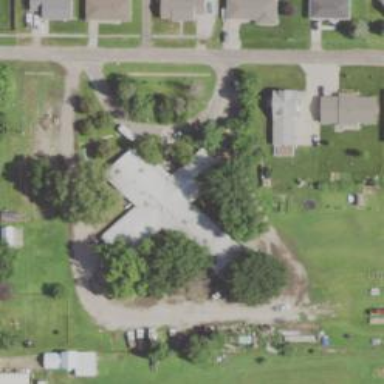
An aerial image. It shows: Nursing home.